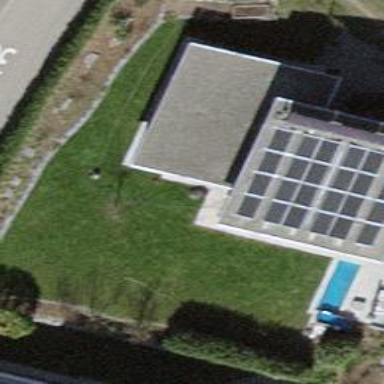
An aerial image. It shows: Solar power generator utilizing photovoltaic technology with solar photovoltaic panels.